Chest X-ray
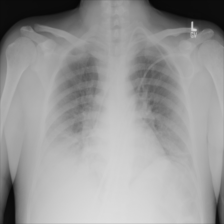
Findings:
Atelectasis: negative
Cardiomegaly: negative
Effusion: negative
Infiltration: negative
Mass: negative
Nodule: negative
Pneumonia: negative
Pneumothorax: negative
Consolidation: negative
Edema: negative
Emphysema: negative
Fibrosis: negative
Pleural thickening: negative
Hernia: negative